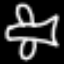
Label: airplane